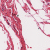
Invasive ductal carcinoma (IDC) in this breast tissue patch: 0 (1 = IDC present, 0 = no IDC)